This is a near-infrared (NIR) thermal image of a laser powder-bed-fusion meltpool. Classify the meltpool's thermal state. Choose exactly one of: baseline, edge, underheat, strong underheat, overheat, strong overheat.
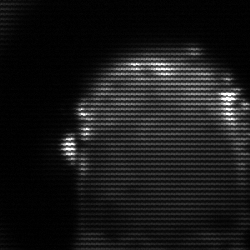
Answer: baseline